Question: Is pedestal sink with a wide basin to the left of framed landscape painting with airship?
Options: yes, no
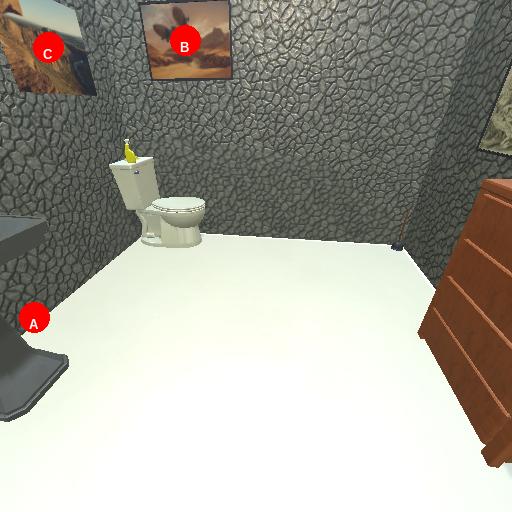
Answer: yes